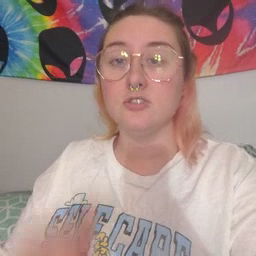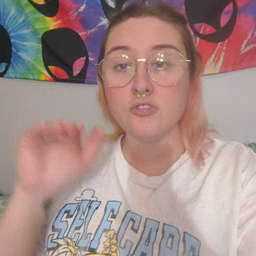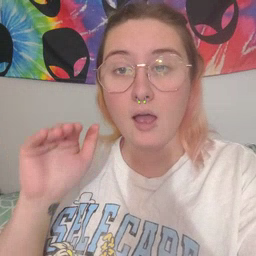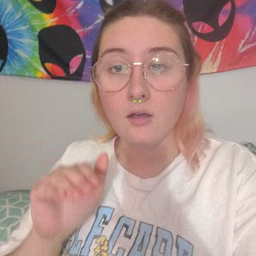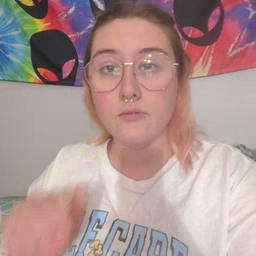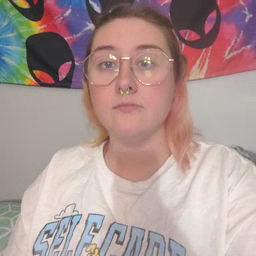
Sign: child